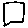
Label: square